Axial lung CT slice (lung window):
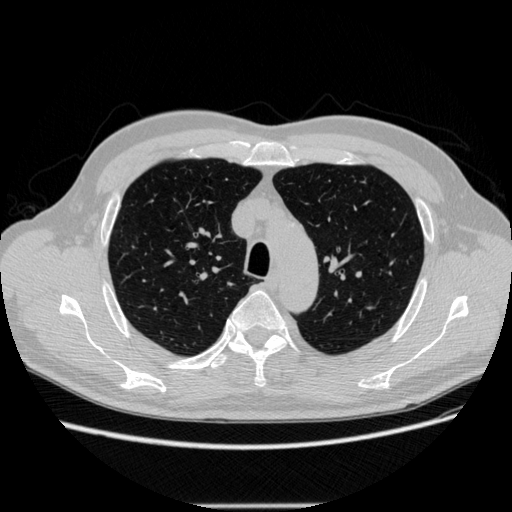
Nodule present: no